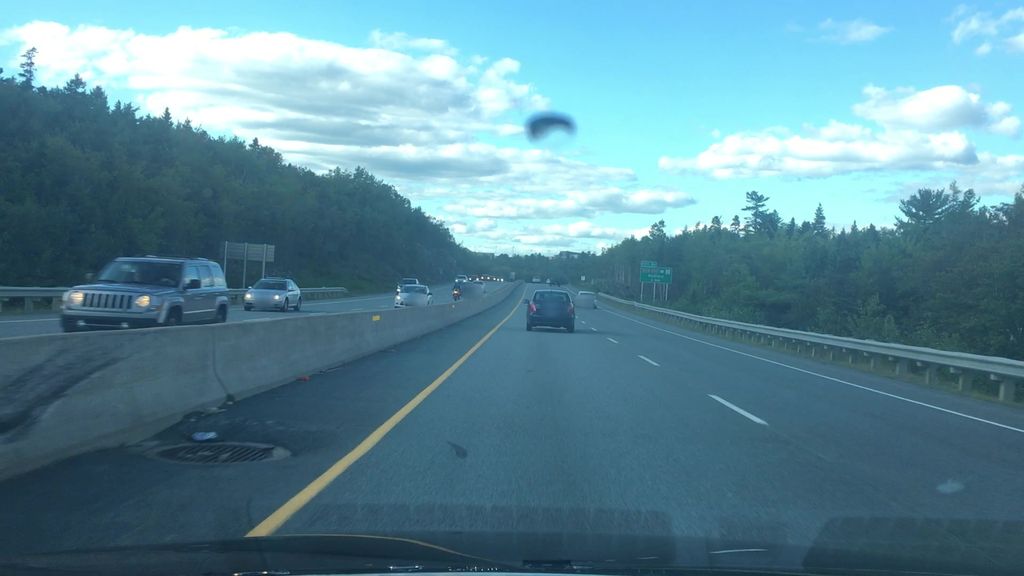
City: halifax